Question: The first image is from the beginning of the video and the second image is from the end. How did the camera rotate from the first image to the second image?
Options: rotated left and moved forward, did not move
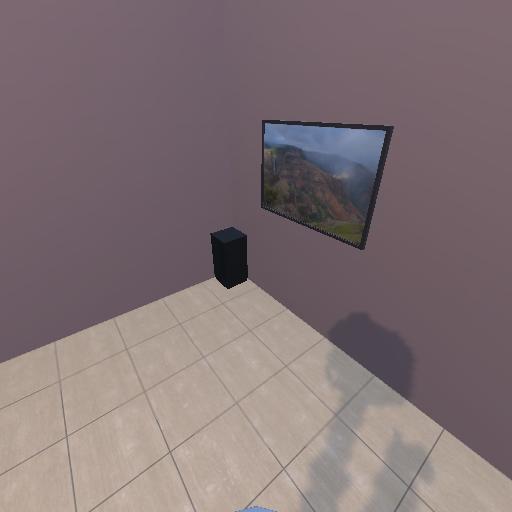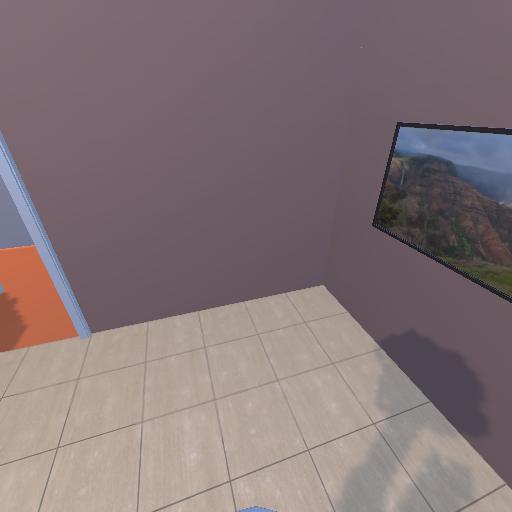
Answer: rotated left and moved forward